Question: I'm writing an app in Swift on ios 8 that I want to make sure only works in Portrait mode on all devices (for now). I have "Portrait" selected as the only Device Orientation under "Deployment Info" for the app, as such :

It works fine on simulators and iPhone 6 Plus; however, when testing on an iPad Mini, the orientation changes even though it shouldn't.
Is this a known issue or am I missing a configuration somewhere?
Would love any input. TIA.
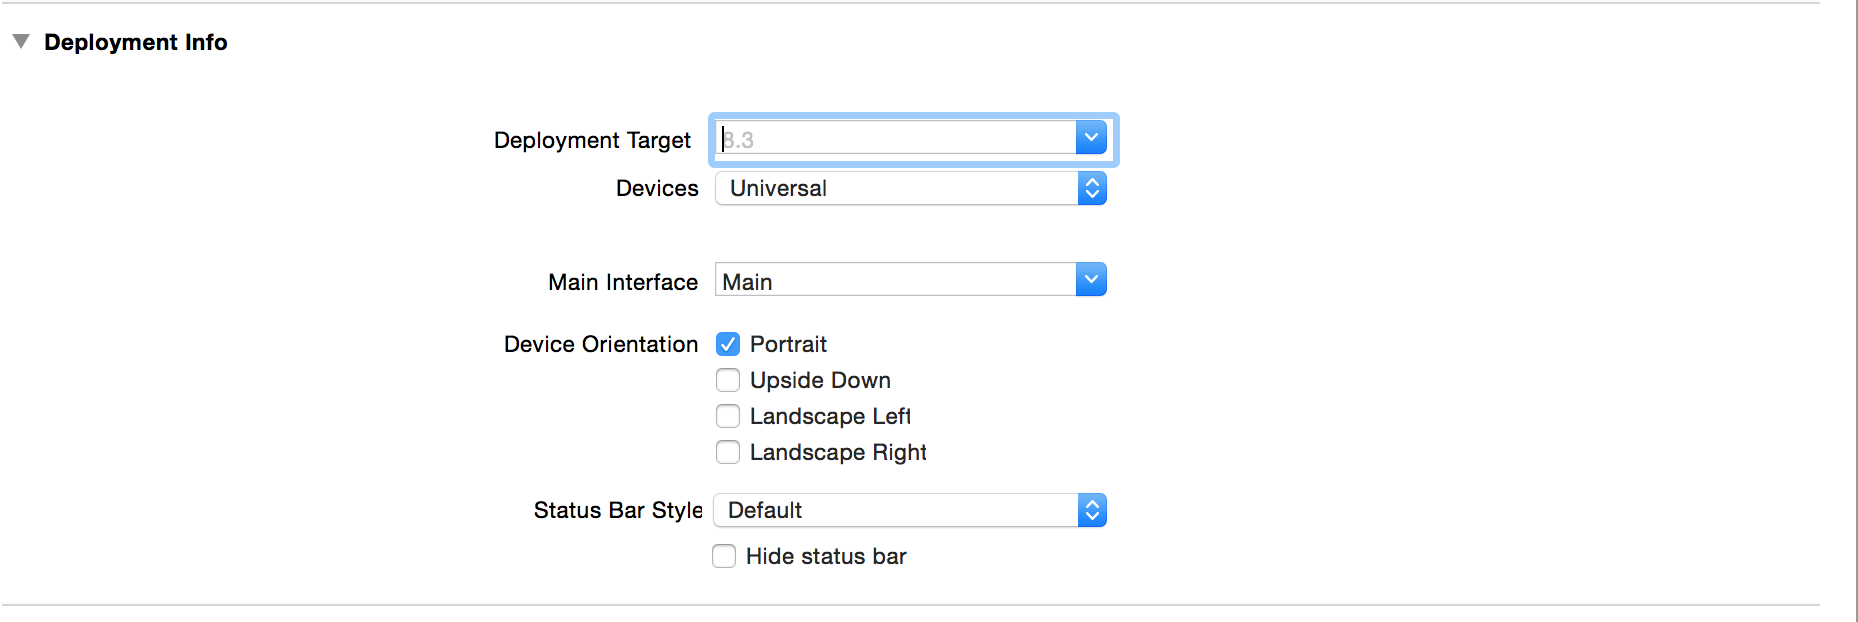
Answer: Try this:
paste these methods in the ViewController of each view:
'''
override func shouldAutorotate() -> Bool {
return false
}
override func supportedInterfaceOrientations() -> Int {
return UIInterfaceOrientation.Portrait.rawValue
}
'''
And let me know If it works for you.